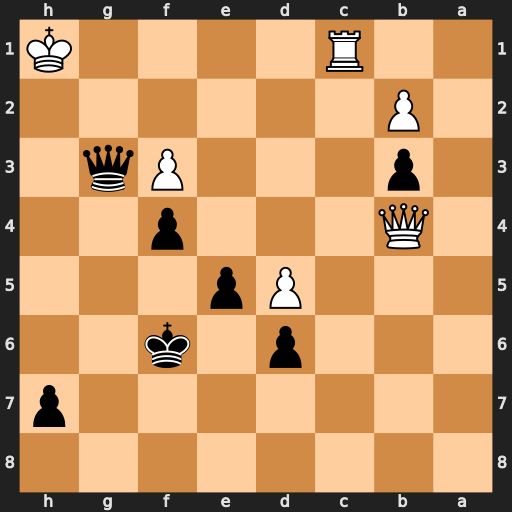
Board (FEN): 8/7p/3p1k2/3Pp3/1Q3p2/1p3Pq1/1P6/2R4K
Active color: b
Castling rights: -
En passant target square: -
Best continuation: Qxf3+ Kg1 Qe3+